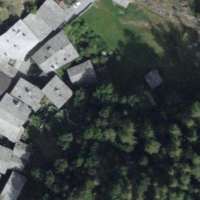
EUNIS habitat code: 54
Species observed at this site:
Lathyrus linifolius